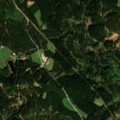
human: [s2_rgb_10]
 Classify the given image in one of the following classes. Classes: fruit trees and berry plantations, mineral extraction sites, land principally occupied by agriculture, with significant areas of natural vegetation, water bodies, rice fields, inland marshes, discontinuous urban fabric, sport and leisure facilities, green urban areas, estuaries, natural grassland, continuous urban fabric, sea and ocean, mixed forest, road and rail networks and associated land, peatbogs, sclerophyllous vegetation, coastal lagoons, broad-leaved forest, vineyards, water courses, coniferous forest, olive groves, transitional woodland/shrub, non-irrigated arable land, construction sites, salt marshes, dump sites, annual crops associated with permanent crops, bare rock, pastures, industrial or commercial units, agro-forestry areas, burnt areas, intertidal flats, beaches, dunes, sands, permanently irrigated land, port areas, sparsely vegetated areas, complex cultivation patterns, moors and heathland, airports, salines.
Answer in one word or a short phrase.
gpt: pastures, land principally occupied by agriculture, with significant areas of natural vegetation, coniferous forest, mixed forest